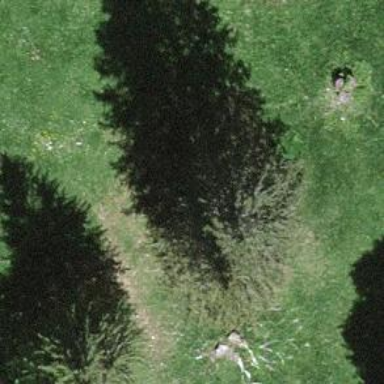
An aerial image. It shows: Single tag "natural: tree."